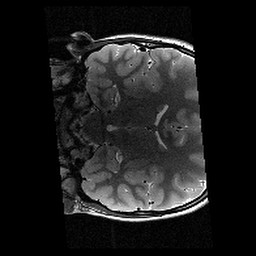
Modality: T2w
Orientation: coronal
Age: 13
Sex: male
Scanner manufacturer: siemens
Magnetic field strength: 3 T
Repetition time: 9.23 s
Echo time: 0.067 s